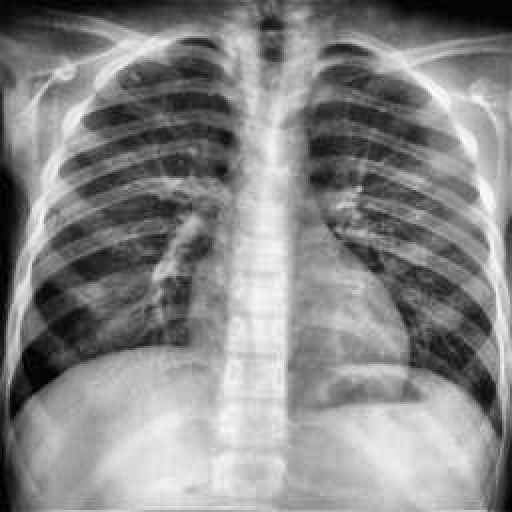
Finding: TUBERCULOSIS